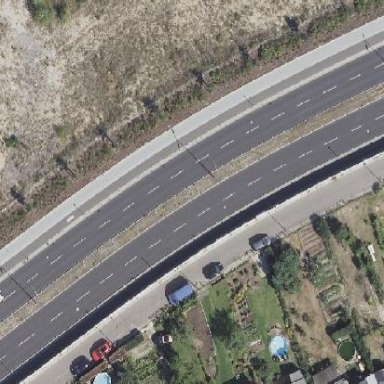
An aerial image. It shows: Kerb barrier.